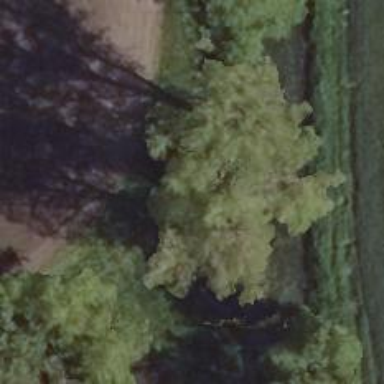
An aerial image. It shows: Row of trees in natural setting.